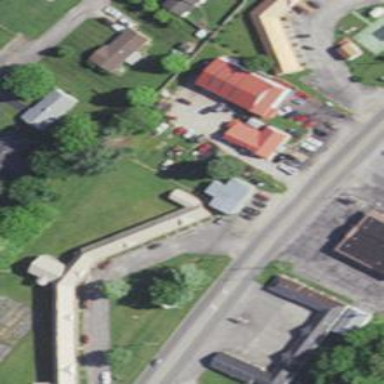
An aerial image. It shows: Motel building.